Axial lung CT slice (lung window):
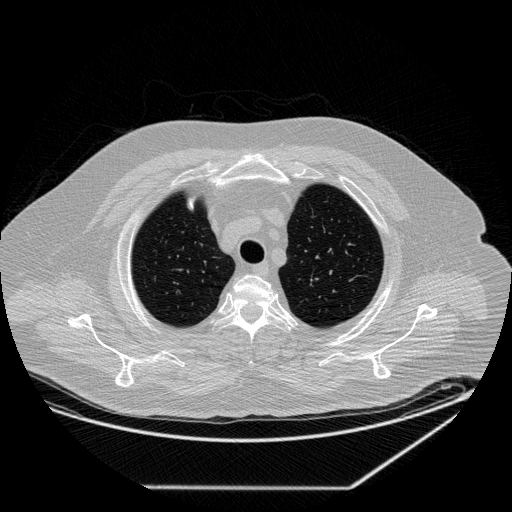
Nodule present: no